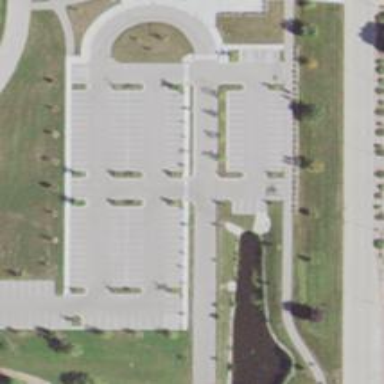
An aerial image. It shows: Parking space.